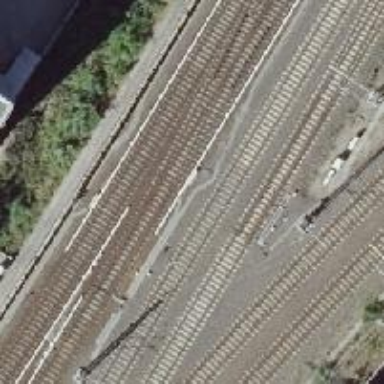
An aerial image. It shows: Railway switch.